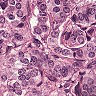
Metastatic tissue present: yes